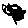
Label: circle